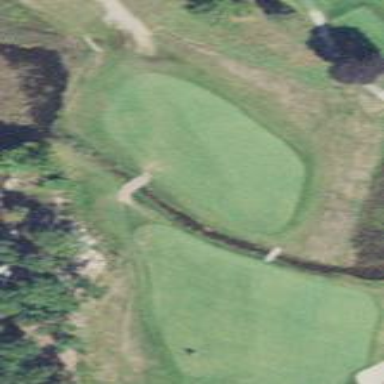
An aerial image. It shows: Golf fairway in the image.